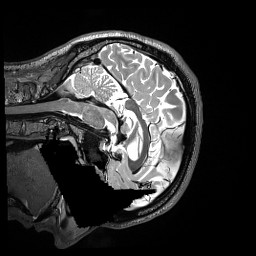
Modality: T2w
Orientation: sagittal
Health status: healthy
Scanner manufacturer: siemens
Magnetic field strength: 3 T
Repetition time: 3.2 s
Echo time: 0.563 s